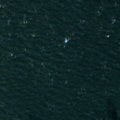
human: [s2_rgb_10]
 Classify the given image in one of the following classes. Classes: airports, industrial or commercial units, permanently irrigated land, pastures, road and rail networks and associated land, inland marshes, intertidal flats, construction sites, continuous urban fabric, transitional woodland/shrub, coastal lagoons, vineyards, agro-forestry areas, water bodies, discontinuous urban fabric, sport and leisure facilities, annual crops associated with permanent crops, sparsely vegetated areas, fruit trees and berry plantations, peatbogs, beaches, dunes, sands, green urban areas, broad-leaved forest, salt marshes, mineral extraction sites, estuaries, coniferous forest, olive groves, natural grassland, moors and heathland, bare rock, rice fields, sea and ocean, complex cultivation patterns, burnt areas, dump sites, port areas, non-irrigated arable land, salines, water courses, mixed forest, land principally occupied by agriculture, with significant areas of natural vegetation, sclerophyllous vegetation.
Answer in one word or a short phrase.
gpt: sea and ocean